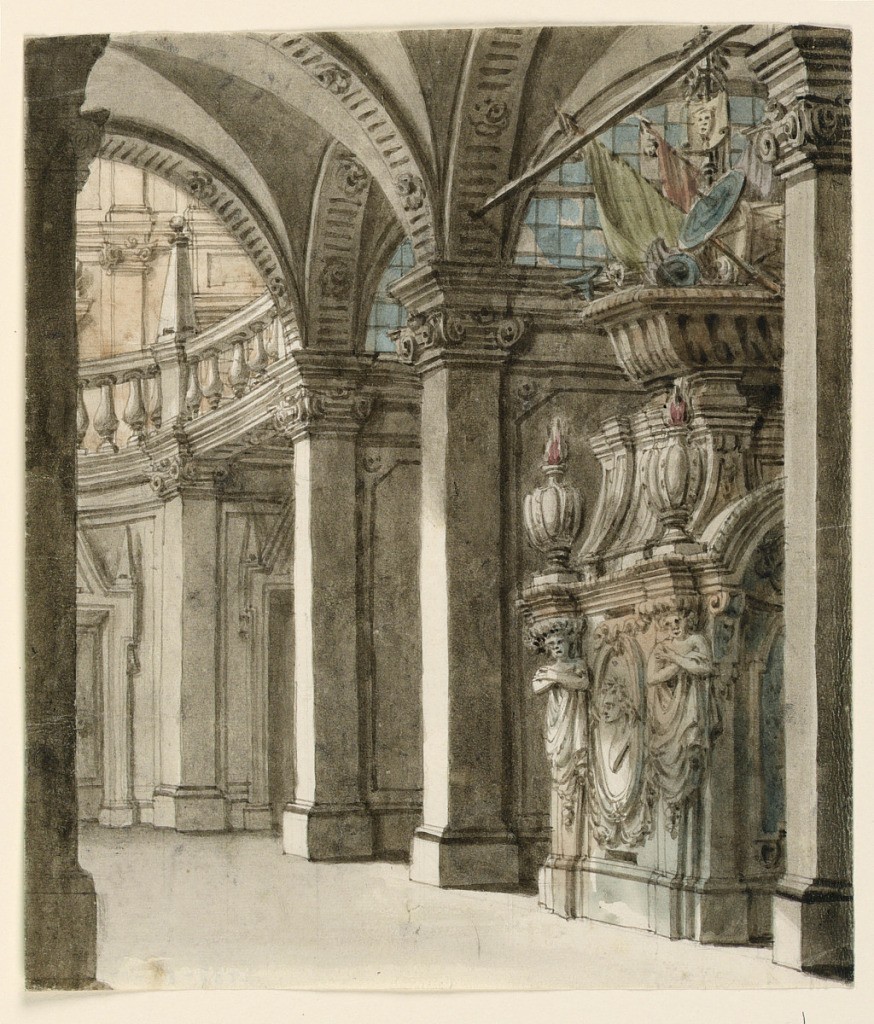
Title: Stage Design, View into Apse
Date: early 18th century
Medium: Pen and sepia ink, brush and wash on laid paper
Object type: Drawing
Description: Vertical rectangle. View into apse with chapels, in one of which is a tomb, richly decorated.